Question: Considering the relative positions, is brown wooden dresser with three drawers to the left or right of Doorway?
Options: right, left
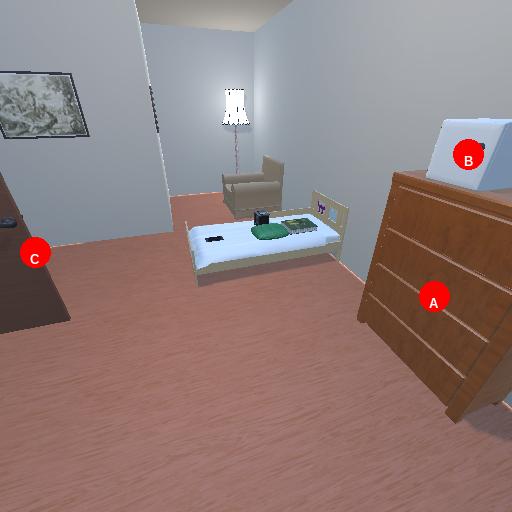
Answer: right